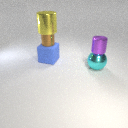
large blue rubber cube to the left of large cyan metal sphere